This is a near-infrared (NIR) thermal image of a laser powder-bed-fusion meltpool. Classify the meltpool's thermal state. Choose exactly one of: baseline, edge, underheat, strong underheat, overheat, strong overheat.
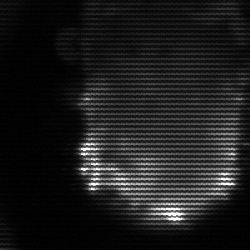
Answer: baseline